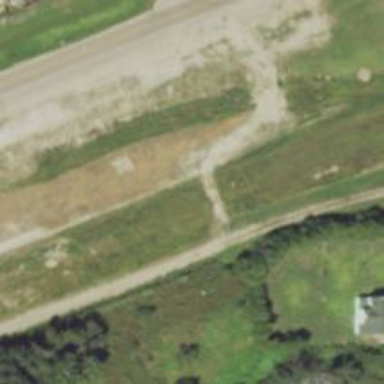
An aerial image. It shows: Disused railway siding.